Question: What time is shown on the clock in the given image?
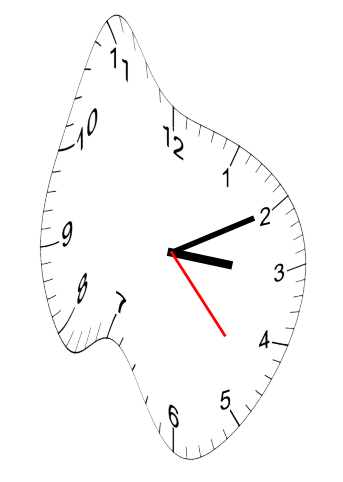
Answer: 03:10:23